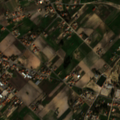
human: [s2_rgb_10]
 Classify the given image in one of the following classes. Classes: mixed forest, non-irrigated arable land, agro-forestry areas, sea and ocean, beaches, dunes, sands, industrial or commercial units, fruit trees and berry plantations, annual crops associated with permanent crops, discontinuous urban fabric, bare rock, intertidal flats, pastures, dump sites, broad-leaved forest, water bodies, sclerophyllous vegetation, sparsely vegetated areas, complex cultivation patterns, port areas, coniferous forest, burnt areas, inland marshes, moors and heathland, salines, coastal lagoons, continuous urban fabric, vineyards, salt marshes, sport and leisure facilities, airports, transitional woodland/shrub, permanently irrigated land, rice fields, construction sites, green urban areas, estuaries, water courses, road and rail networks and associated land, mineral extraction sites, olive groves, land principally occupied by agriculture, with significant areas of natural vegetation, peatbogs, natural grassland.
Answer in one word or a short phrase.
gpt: discontinuous urban fabric, complex cultivation patterns, mixed forest